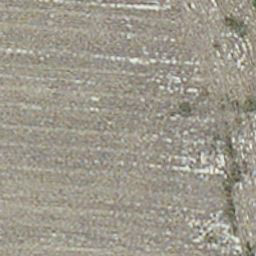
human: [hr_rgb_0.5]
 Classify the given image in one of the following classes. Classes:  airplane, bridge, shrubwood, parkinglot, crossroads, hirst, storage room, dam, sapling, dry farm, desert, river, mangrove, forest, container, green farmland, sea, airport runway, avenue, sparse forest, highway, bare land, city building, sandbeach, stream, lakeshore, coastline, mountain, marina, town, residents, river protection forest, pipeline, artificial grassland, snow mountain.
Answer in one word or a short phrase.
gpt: dry farm